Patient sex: M
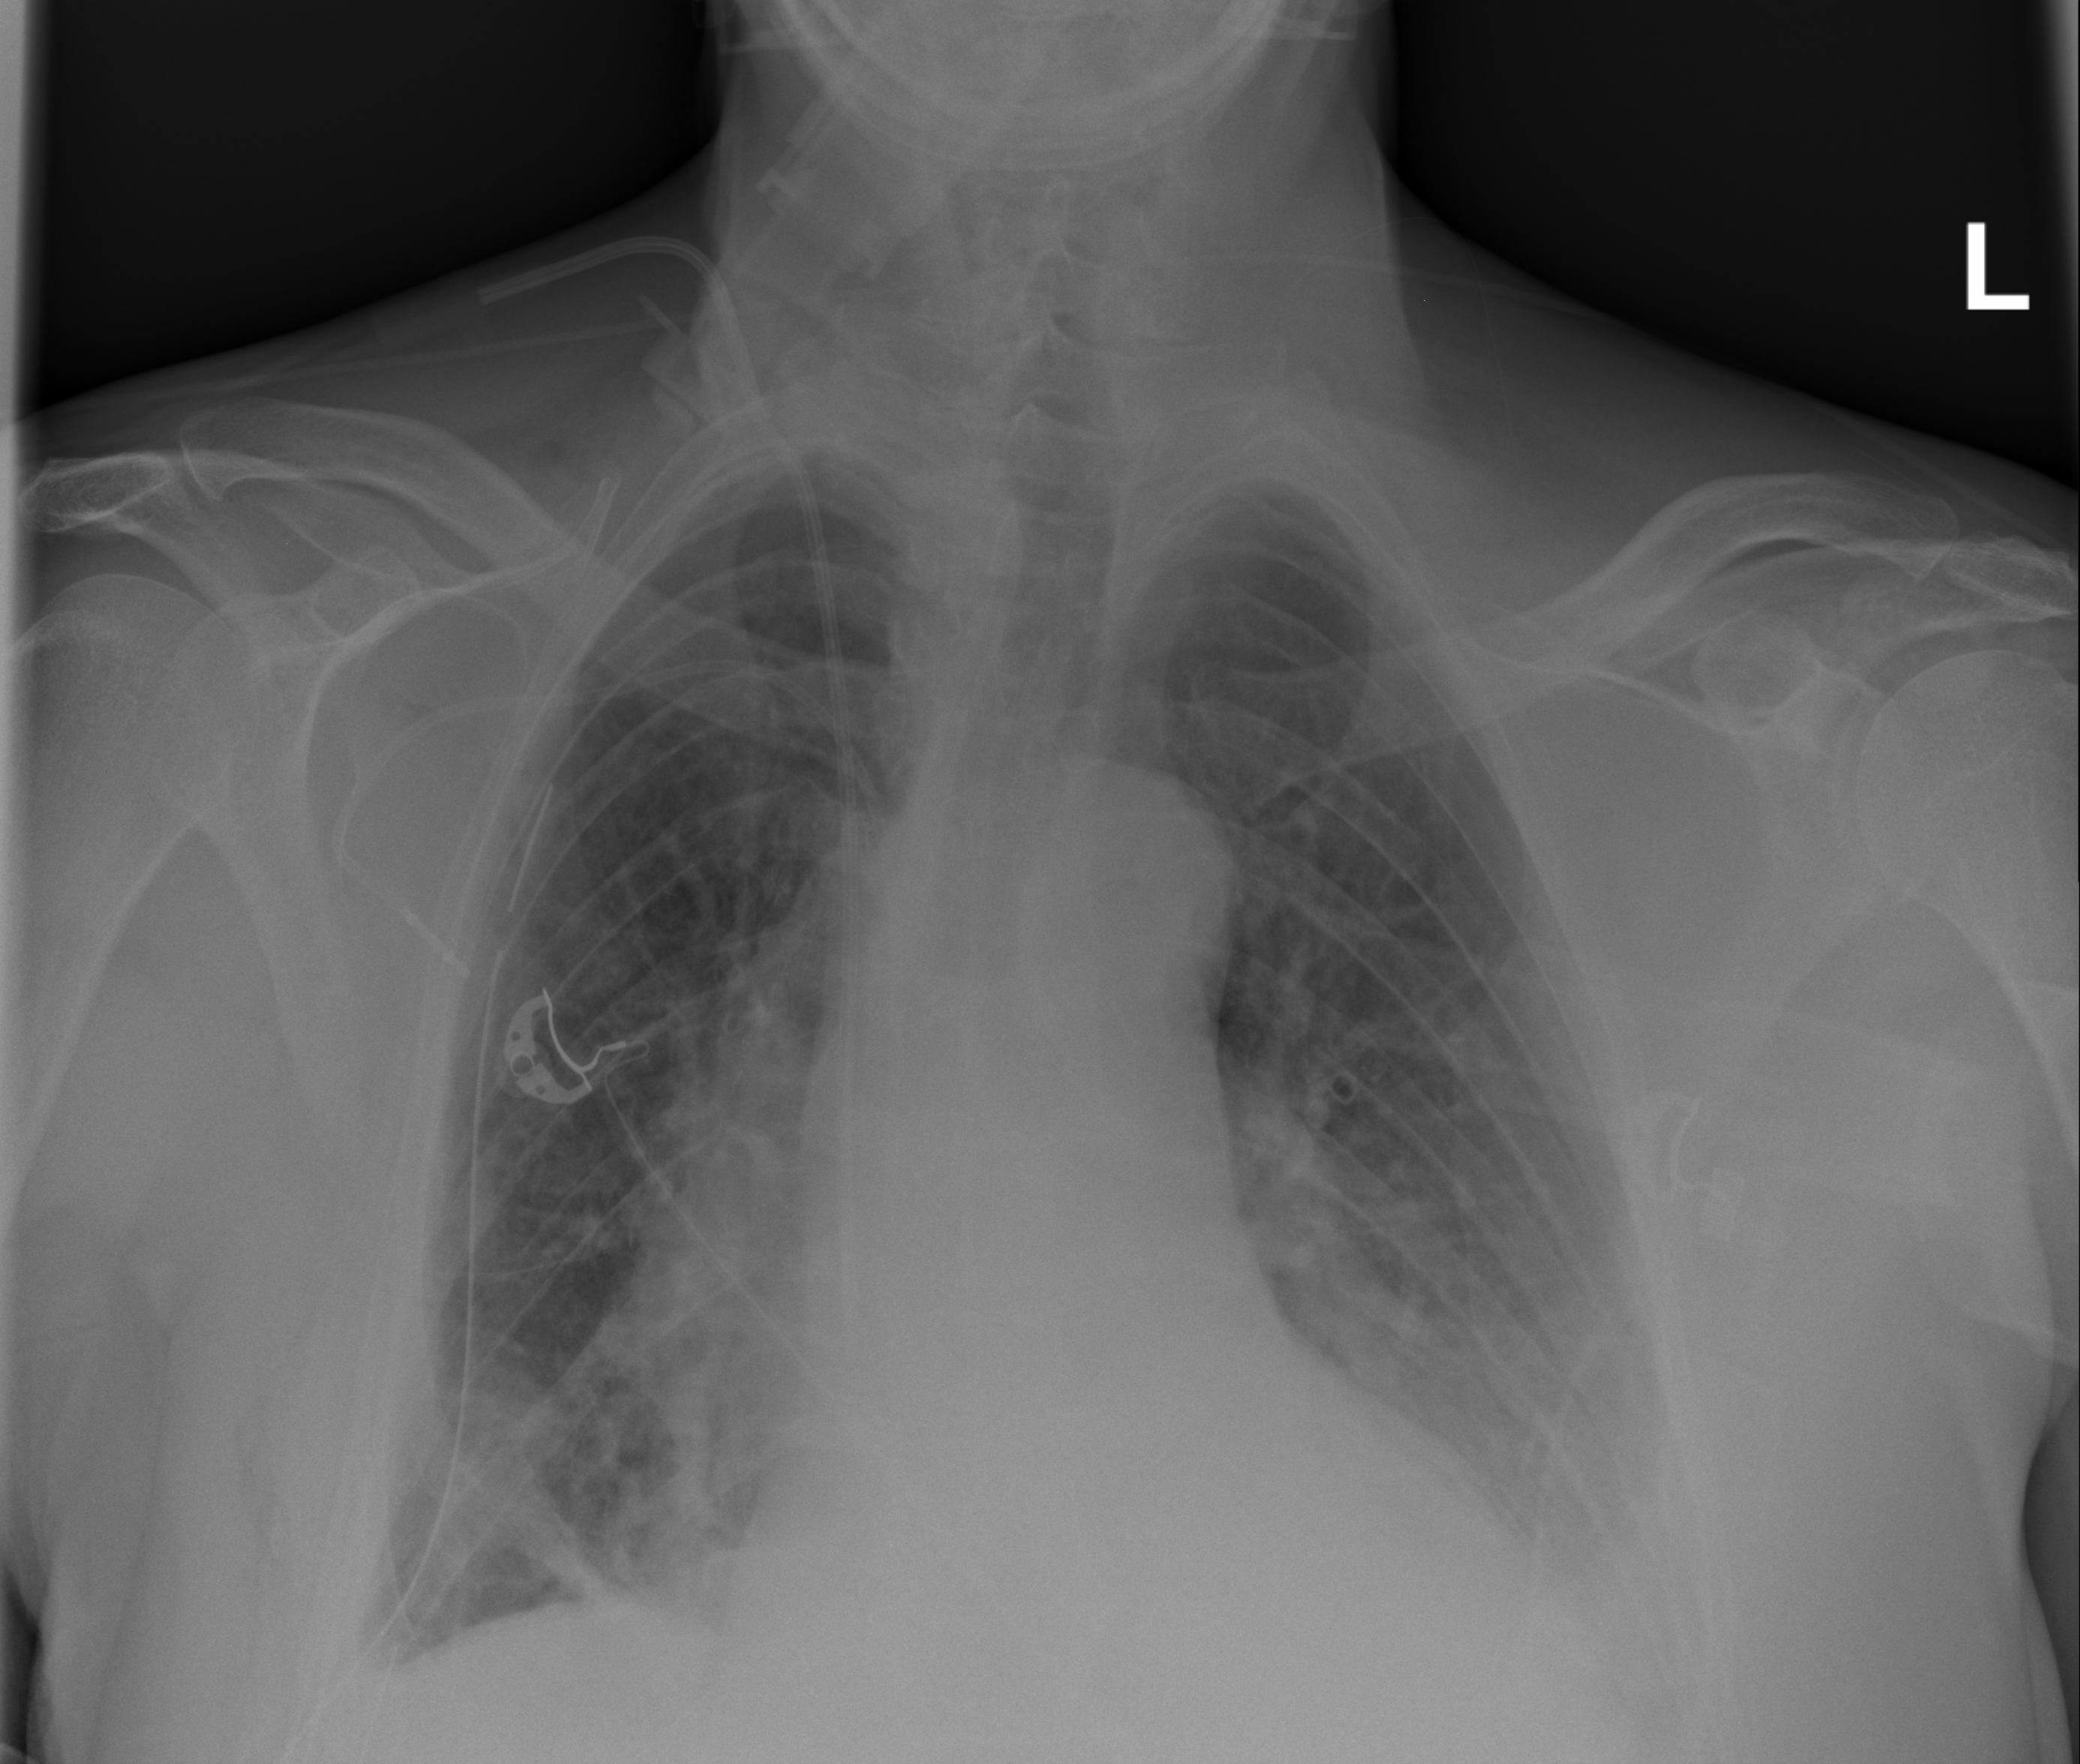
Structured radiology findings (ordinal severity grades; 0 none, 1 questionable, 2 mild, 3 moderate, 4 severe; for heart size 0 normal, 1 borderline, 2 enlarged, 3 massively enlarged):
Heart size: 2
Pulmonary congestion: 2
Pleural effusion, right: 1
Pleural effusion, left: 2
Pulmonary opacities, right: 1
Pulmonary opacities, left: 1
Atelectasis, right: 2
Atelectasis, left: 3